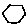
Label: hexagon